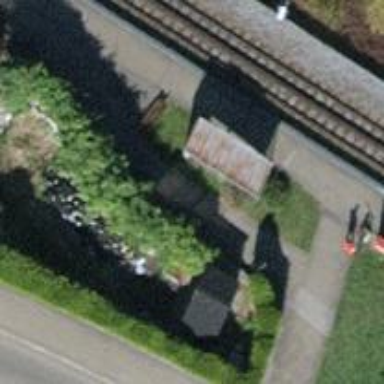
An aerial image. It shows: Halt on the railway.